Question: I want to use SEQUENCE strategy for automatically generate ids, but i am breaking my head to make it work. I dont know at all why i cant make it happen.
This is what i do.
First i have an entity:
'''
@Entity
@SequenceGenerator(name="VlasnikSeq", sequenceName="VLA_SEQ")
public class Vlasnik implements Serializable {
@Id
@GeneratedValue(strategy=GenerationType.SEQUENCE, generator="VlasnikSeq")
private Long id;
//...
'''
in the persistence.xml i have it mapped:
'''
<?xml version="1.0" encoding="UTF-8"?>
<persistence version="2.0" xmlns="http://java.sun.com/xml/ns/persistence" xmlns:xsi="http://www.w3.org/2001/XMLSchema-instance" xsi:schemaLocation="http://java.sun.com/xml/ns/persistence http://java.sun.com/xml/ns/persistence/persistence_2_0.xsd">
<persistence-unit name="sampleAplication">
<class>entities.Vlasnik</class>
<class>entities.Ljubimac</class>
</persistence-unit>
</persistence>
'''
When i use eclipses feature for generating tables for entities i get this:

As you can see the tables are created, but there is no SEQUENCE table.
I also noticed in the console, the following message, while JPA was creating the tables:
> [EL Warning]: Exception [EclipseLink-4002] (Eclipse Persistence
Services - 2.3.0.v20110604-r9504):
org.eclipse.persistence.exceptions.DatabaseException Internal
Exception: java.sql.SQLSyntaxErrorException: SEQUENCE 'VLA_SEQ' does
not exist.
The next think i do is try to run the app and see if i can create some rows. But when i try to persist something, i get an exception that says:
> org.apache.derby.client.am.SqlException: SEQUENCE 'VLA_SEQ' does not
So i come to the conclusion that for some reason i need that table, so i go to the database management perspective and i try to execute the following query:
'''
CREATE SEQUENCE VLA_SEQ;
'''
But i get the following message:
> Sequence 'VLA_SEQ' already exists.
I am totally confused. I don't know what should i do. I just want to automatically generate the IDs of my entities when a new row is created in the DB.
It is the first time i use glassfish 3.1, in the version 3.0 i dont remember, having this issue, i could even use just @GenneratedValue.
Ill appreciate some help.
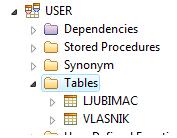
Answer: In order to use <URL> you have to specify the strategy and the generator. By default the strategy is and the generator is .
The avaliable strategies are defined by :
'''
public enum GenerationType { TABLE, SEQUENCE, IDENTITY, AUTO };
'''
The most common way to use it is by specifying or .
- For databases that use such as Oracle and HSQLDB you also have to use <URL> annotation:public class MyClass {'''
@Id
@GeneratedValue(strategy=GenerationType.SEQUENCE, generator="SEQMYCLASSID")
@SequenceGenerator(name="SEQMYCLASSID", sequenceName="SEQMYCLASSID")
private Long id;
'''
}
If you have automatic DDL enable you don't have to create the sequence because the JPA provider will do it for you. If that's not the case you have to do it manually like this:
'''
CREATE SEQUENCE SEQMYCLASSID;
'''
- For databases that don't use squences and use identity columns such as Microsoft SQL Server you need to specify as strategy:public class MyClass {'''
@Id
@GeneratedValue(strategy=GenerationType.IDENTITY)
private Long id;
'''
}